Question: I was wondering if there was a way to add two arrows to the x-axis of a forest plot, similar to what is shown in this example: <URL>
Here is the sample code:
'''
library(survival)
library(survminer)
model <- coxph(Surv(time, status) ~ sex + rx + adhere,
data = colon )
ggforest(model)
colon <- within(colon, {
sex <- factor(sex, labels = c("female", "male"))
differ <- factor(differ, labels = c("well", "moderate", "poor"))
extent <- factor(extent, labels = c("submuc.", "muscle", "serosa", "contig."))
})
bigmodel <-
coxph(Surv(time, status) ~ sex + rx + adhere + differ + extent + node4,
data = colon )
ggforest(bigmodel)
'''
And I'd like two arrows underneath the x axis pointing in either direction with annotations of "increased risk" and "decreased risk".

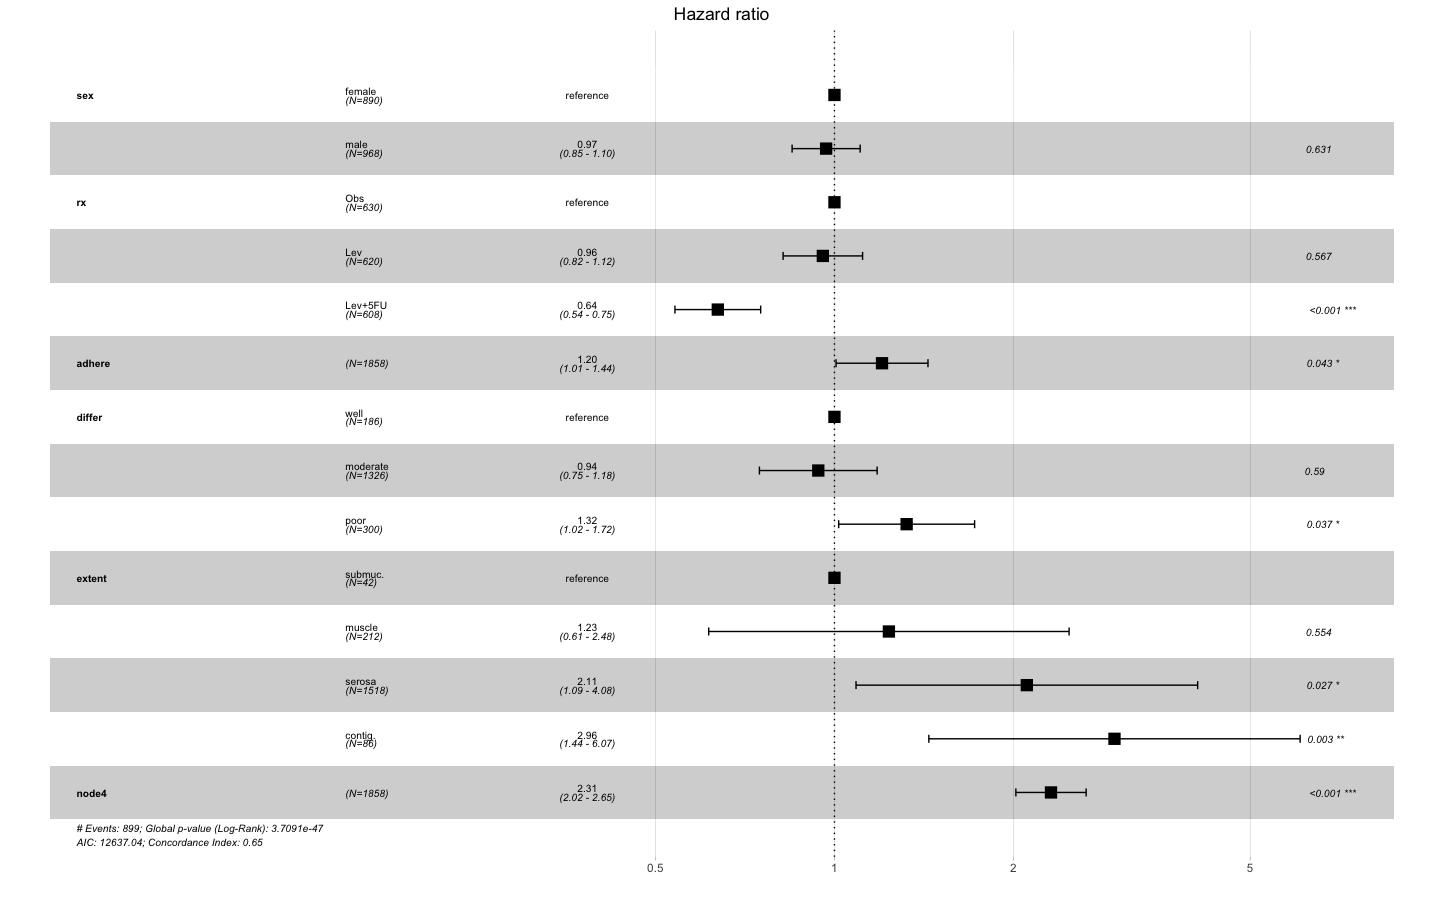
Answer: The 'ggforest' function from the 'survminer' package uses 'ggplot()' to create the plot, but converts that plot into a grob object thereafter. If you want to position the arrows appropriately with reference to the position of the vertical line at 1, you'll have to do so the conversion.
I modified the function to allow for this. Usage examples below:
'''
ggforest(bigmodel)
ggforest2(bigmodel) # behaves like normal ggforest
# basic usage: specify left & right labels
ggforest2(bigmodel, arrow = TRUE, arrow.labels = c("increased risk", "decreased risk"))
# change arrow colour & appearance
ggforest2(bigmodel, arrow = TRUE, arrow.labels = c("increased risk", "decreased risk"),
arrow.colour = "blue",
arrow.specification = arrow(angle = 20, length = unit(0.1, "inches")))
# different arrow colours
ggforest2(bigmodel, arrow = TRUE, arrow.labels = c("increased risk", "decreased risk"),
arrow.colour = c("firebrick", "forestgreen"))
'''
<URL>
<URL>
<URL>
Code for 'ggforest2()':
'''
ggforest2 <- function (model, data = NULL, main = "Hazard ratio",
cpositions = c(0.02, 0.22, 0.4),
fontsize = 0.7, refLabel = "reference", noDigits = 2,
# new parameters with some default values; function's behaviour
# does not differ from ggforest() unless arrow = TRUE
arrow = FALSE, arrow.labels = c("left", "right"),
arrow.specification = arrow(), arrow.colour = "black") {
# this part is unchanged
conf.high <- conf.low <- estimate <- NULL
stopifnot(class(model) == "coxph")
data <- survminer:::.get_data(model, data = data)
terms <- attr(model$terms, "dataClasses")[-1]
terms <- terms[intersect(names(terms),
gsub(rownames(anova(model))[-1], pattern = "'", replacement = ""))]
allTerms <- lapply(seq_along(terms), function(i) {
var <- names(terms)[i]
if (terms[i] == "factor") {
adf <- as.data.frame(table(data[, var]))
cbind(var = var, adf, pos = 1:nrow(adf))
}
else {
data.frame(var = var, Var1 = "", Freq = nrow(data), pos = 1)
}
})
allTermsDF <- do.call(rbind, allTerms)
colnames(allTermsDF) <- c("var", "level", "N", "pos")
inds <- apply(allTermsDF[, 1:2], 1, paste0, collapse = "")
coef <- as.data.frame(broom::tidy(model))
gmodel <- broom::glance(model)
rownames(coef) <- gsub(coef$term, pattern = "'", replacement = "")
toShow <- cbind(allTermsDF, coef[inds, ])[, c("var", "level", "N", "p.value", "estimate",
"conf.low", "conf.high", "pos")]
toShowExp <- toShow[, 5:7]
toShowExp[is.na(toShowExp)] <- 0
toShowExp <- format(exp(toShowExp), digits = noDigits)
toShowExpClean <- data.frame(toShow, pvalue = signif(toShow[, 4], noDigits + 1), toShowExp)
toShowExpClean$stars <- paste0(round(toShowExpClean$p.value, noDigits + 1), " ",
ifelse(toShowExpClean$p.value < 0.05, "*", ""),
ifelse(toShowExpClean$p.value < 0.01, "*", ""),
ifelse(toShowExpClean$p.value < 0.001, "*", ""))
toShowExpClean$ci <- paste0("(", toShowExpClean[, "conf.low.1"],
" - ", toShowExpClean[, "conf.high.1"], ")")
toShowExpClean$estimate.1[is.na(toShowExpClean$estimate)] = refLabel
toShowExpClean$stars[which(toShowExpClean$p.value < 0.001)] = "<0.001 ***"
toShowExpClean$stars[is.na(toShowExpClean$estimate)] = ""
toShowExpClean$ci[is.na(toShowExpClean$estimate)] = ""
toShowExpClean$estimate[is.na(toShowExpClean$estimate)] = 0
toShowExpClean$var = as.character(toShowExpClean$var)
toShowExpClean$var[duplicated(toShowExpClean$var)] = ""
toShowExpClean$N <- paste0("(N=", toShowExpClean$N, ")")
toShowExpClean <- toShowExpClean[nrow(toShowExpClean):1, ]
rangeb <- range(toShowExpClean$conf.low, toShowExpClean$conf.high,
na.rm = TRUE)
breaks <- axisTicks(rangeb/2, log = TRUE, nint = 7)
rangeplot <- rangeb
rangeplot[1] <- rangeplot[1] - diff(rangeb)
rangeplot[2] <- rangeplot[2] + 0.15 * diff(rangeb)
width <- diff(rangeplot)
y_variable <- rangeplot[1] + cpositions[1] * width
y_nlevel <- rangeplot[1] + cpositions[2] * width
y_cistring <- rangeplot[1] + cpositions[3] * width
y_stars <- rangeb[2]
x_annotate <- seq_len(nrow(toShowExpClean))
annot_size_mm <- fontsize * as.numeric(grid::convertX(unit(theme_get()$text$size, "pt"), "mm"))
# modified code from here onwards
p <- ggplot(toShowExpClean, aes(seq_along(var), exp(estimate))) +
geom_rect(aes(xmin = seq_along(var) - 0.5,
xmax = seq_along(var) + 0.5,
ymin = exp(rangeplot[1]),
ymax = exp(rangeplot[2]),
fill = ordered(seq_along(var)%%2 + 1))) +
geom_point(pch = 15, size = 4) +
geom_errorbar(aes(ymin = exp(conf.low), ymax = exp(conf.high)),
width = 0.15) +
geom_hline(yintercept = 1, linetype = 3) +
annotate(geom = "text", x = x_annotate, y = exp(y_variable),
label = toShowExpClean$var, fontface = "bold", hjust = 0,
size = annot_size_mm) +
annotate(geom = "text", x = x_annotate, y = exp(y_nlevel),
hjust = 0, label = toShowExpClean$level,
vjust = -0.1, size = annot_size_mm) +
annotate(geom = "text", x = x_annotate, y = exp(y_nlevel),
label = toShowExpClean$N,
fontface = "italic", hjust = 0,
vjust = ifelse(toShowExpClean$level == "", 0.5, 1.1),
size = annot_size_mm) +
annotate(geom = "text", x = x_annotate, y = exp(y_cistring),
label = toShowExpClean$estimate.1,
size = annot_size_mm,
vjust = ifelse(toShowExpClean$estimate.1 == "reference", 0.5, -0.1)) +
annotate(geom = "text", x = x_annotate, y = exp(y_cistring),
label = toShowExpClean$ci,
size = annot_size_mm, vjust = 1.1, fontface = "italic") +
annotate(geom = "text", x = x_annotate, y = exp(y_stars),
label = toShowExpClean$stars, size = annot_size_mm,
hjust = -0.2, fontface = "italic") +
annotate(geom = "text", x = 0.5, y = exp(y_variable),
label = paste0("# Events: ",
gmodel$nevent, "; Global p-value (Log-Rank): ",
format.pval(gmodel$p.value.log, eps = ".001"), "
AIC: ",
round(gmodel$AIC, 2), "; Concordance Index: ",
round(gmodel$concordance, 2)),
size = annot_size_mm, hjust = 0, vjust = 1.2,
fontface = "italic") +
scale_y_log10(labels = sprintf("%g", breaks),
expand = c(0.02, 0.02), breaks = breaks) +
scale_fill_manual(values = c("#FFFFFF33", "#<PHONE>"), guide = "none") +
labs(title = main, x = "", y = "") +
coord_flip(ylim = exp(rangeplot),
xlim = c(0.5, nrow(toShowExpClean) + 0.5),
clip = "off") +
theme_light() +
theme(panel.grid.minor = element_blank(),
panel.grid.major.y = element_blank(),
legend.position = "none",
panel.border = element_blank(),
axis.title.y = element_blank(),
axis.text.y = element_blank(),
axis.ticks.y = element_blank(),
plot.title = element_text(hjust = 0.5))
if(arrow){
# define arrow positions based on range of coefficient values, &
# exact y-axis range after flipping coordinates, taking into account
# any expansion due to annotated labels above
range.arrow.outer <- exp(min(abs(rangeb)) * c(-1, 1))
range.arrow.inner <- exp(min(abs(rangeb)) * c(-1, 1) / 2)
arrow.y <- ggplot_build(p)$layout$panel_params[[1]]$y.range[1] -
0.05 * diff(ggplot_build(p)$layout$panel_params[[1]]$y.range)
p <- p +
annotate("segment",
x = arrow.y, xend = arrow.y,
y = range.arrow.inner,
yend = range.arrow.outer,
arrow = arrow.specification, color = arrow.colour) +
annotate("text",
x = arrow.y, y = range.arrow.inner,
label = arrow.labels,
hjust = 0.5, vjust = -0.5, size = annot_size_mm,
color = arrow.colour) +
theme(plot.margin = margin(5.5, 5.5, 20, 5.5, "pt"))
}
# this part is unchanged
gt <- ggplot_gtable(ggplot_build(p))
gt$layout$clip[gt$layout$name == "panel"] <- "off"
ggpubr::as_ggplot(gt)
}
'''